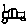
Label: car